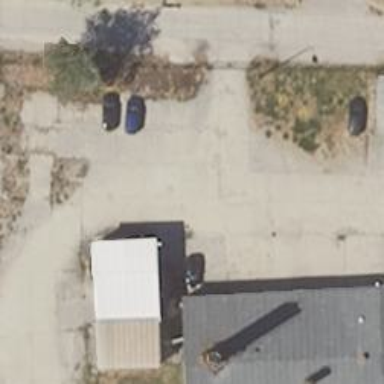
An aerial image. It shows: Driveway.